Question: I have a google sheet like this

The number of columns and rows may be different (not static). I want my google script to look for last row and column, then run a for loop and combine data of each row into this json format like this.
'''
[["1","Lee","Blue","Active"],["2","Mike","Green","Disabled"],["3","Chan","Yellow","Active"]]
'''
I learned about the JSON.stringify() function that helps and I am able to combine data or each row into json format BUT i want each row data separated by a comma (,), not sure how to add that in the logic since I DO NOT want comma to be added after LAST row.
I have tried creating this code and need help with the logic to dynamically run the loop based on number of columns and rows instead of hard-coding any range and add comma.
'''
var mysheet = SpreadsheetApp.getActive().getSheetByName('mysheet');
function combine_val() {
GetRowsCount();
var startRow = 2; // First row of data to process
var numRows = LastAudienceRow; // Number of rows to process
for (var i = 0; i < numRows; ++i) {
var dataRange = mysheet.getRange(startRow, 1, 1, 4);
var data = dataRange.getValues();
startRow = startRow+1;
var data2= JSON.stringify(data);
}
SpreadsheetApp.getUi().alert(data2);
}
function GetRowsCount() {
LastAudienceRow = mysheet.getLastRow() - 1;
return LastAudienceRow;
}
'''
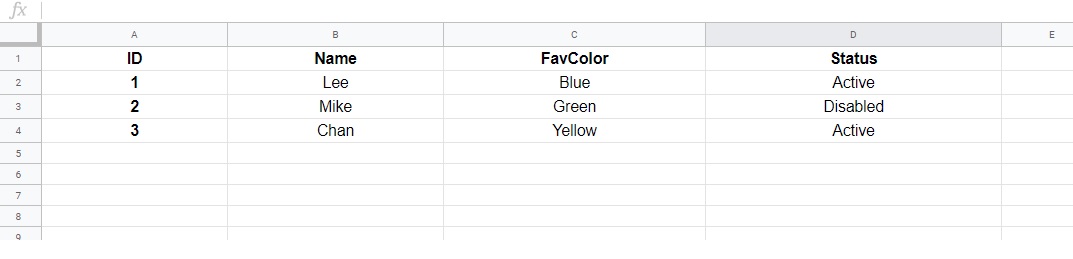
Answer: You've rather over complicated the whole situation, as much of this is done automatically. This script is also not very efficient and when you add more runs, will take too long to execute, eventually hitting the App script limit for maximum execution time.
Here you are trying to get the data from each row individually, and add it to an array. This is very inefficient, and it's much better/faster to just specify the range of data you want. Happily, this also formats it's pretty much as you like.
Here's a sample script:
'''
var mysheet = SpreadsheetApp.getActive().getSheetByName('mysheet');
function combine_val() {
var startRow = 1; // First row of data to process.
var startColumn = 1; //First Column to process, in case that changes.
var numRows = mysheet.getLastRow(); // Number of rows to process
var numCols = mysheet.getLastColumn(); //Also the number of columns to process, again in case that changes.
var dataRange = mysheet.getRange(startRow, startColumn, numRows, numCols);//Get the full range of data in the sheet dynamically.
var data = JSON.stringify(dataRange.getValues());//Get the value of the range, AND convert it to a JSON string in one line.
Logger.log(data); //Use the in built logger to read the values that are returned. You can read this by pressing 'ctrl+enter'.
}
'''
I've also added in some sample dynamic improvements which will mean you are hard coding less of your values into your scripts, preventing it from breaking if the data changes.
Additionally, I have added in a sample of how to read the data via the inbuilt logging tool, rather then via a cumbersome pop up after every run.